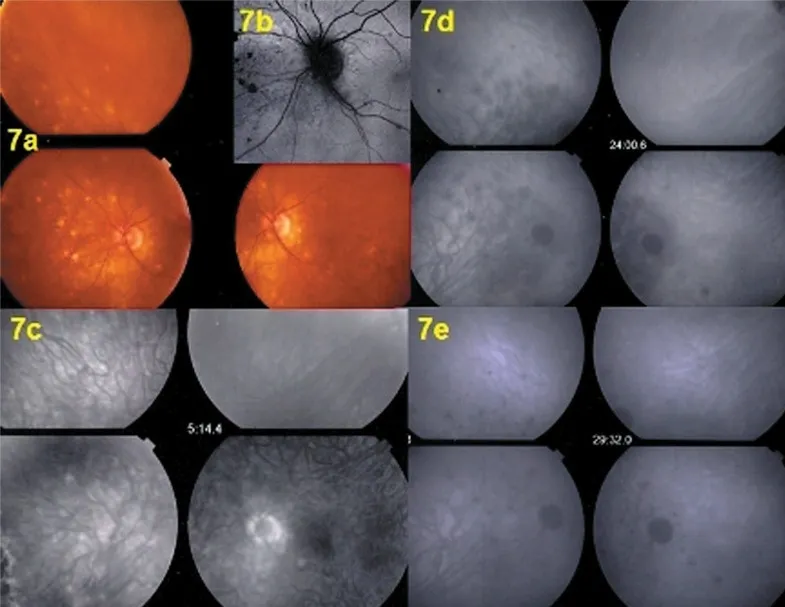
Second episode of choriocapillaritis consistent with multifocal choroiditis. Fundus images (7a) show chorioretinal scars nasal to the optic disc. Both fundus autofluorescence (7b) and fluorescein angiography (7c) show only faint lesions, while on indocyanine green angiography, hypofluorescence is substantial (7d), but resolves one month after periocular triamcinolone injection (7e) in parallel with recovery of the visual field (see figure 1).
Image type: ophthalmic_imaging (autofluorescence)